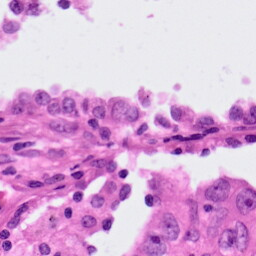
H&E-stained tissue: Lung